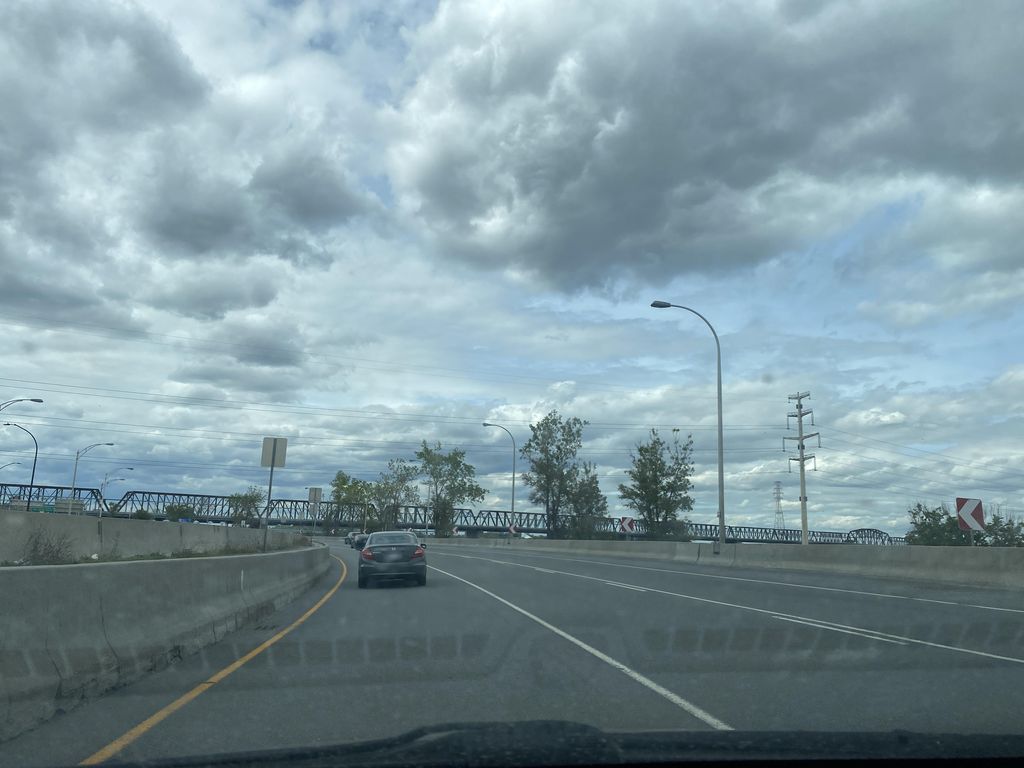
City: montreal